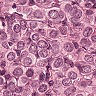
Metastatic tissue present: yes